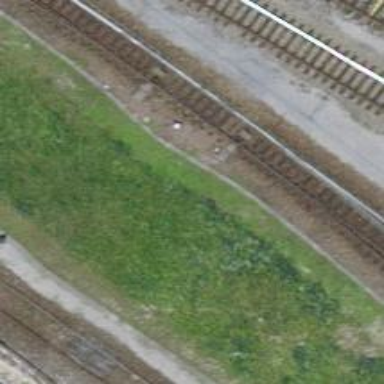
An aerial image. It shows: Single-track electrified railway yard with contact line electrification.